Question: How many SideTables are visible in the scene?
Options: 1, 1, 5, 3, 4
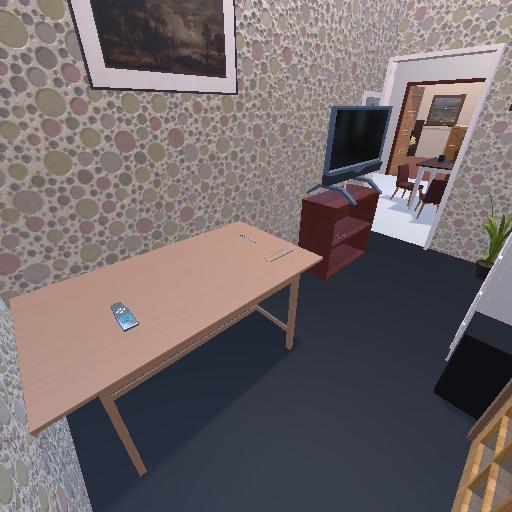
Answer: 1